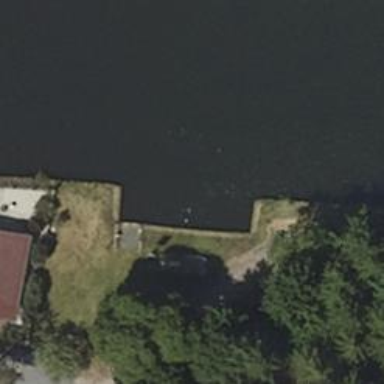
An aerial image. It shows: Slipway on leisure land.